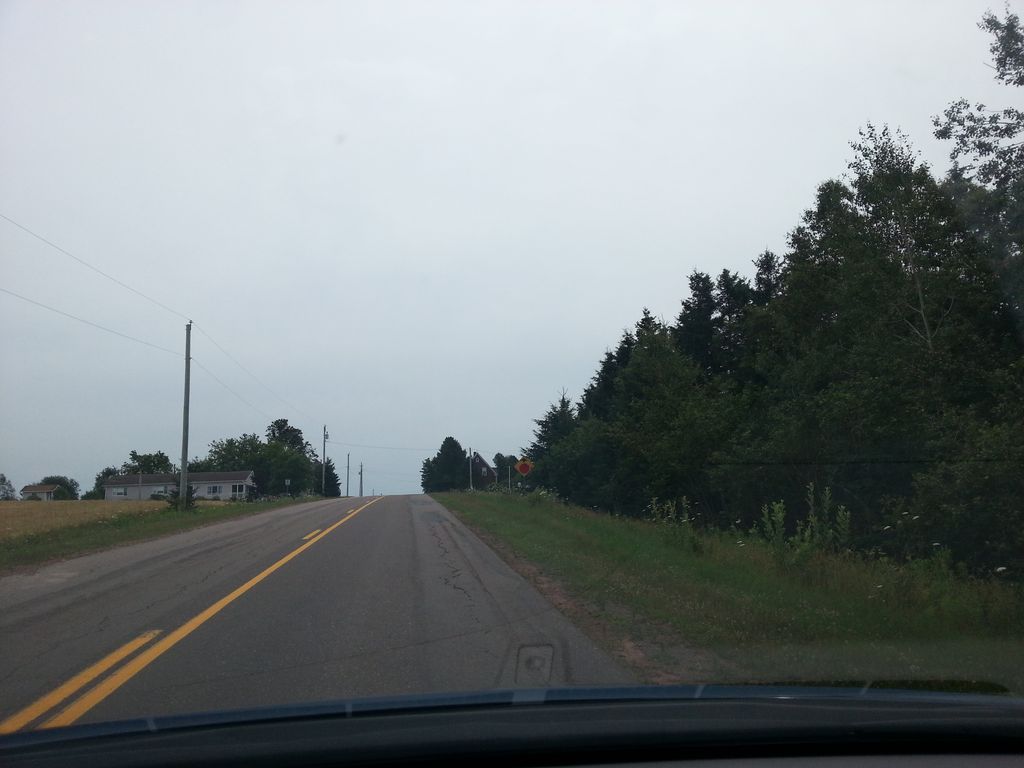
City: charlottetown